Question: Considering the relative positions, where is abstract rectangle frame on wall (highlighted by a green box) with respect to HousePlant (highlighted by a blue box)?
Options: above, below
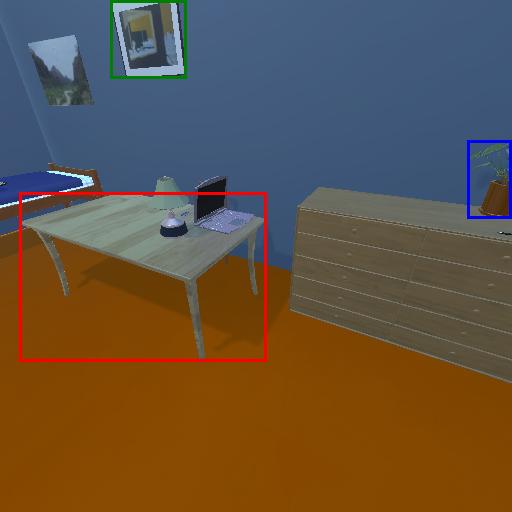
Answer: above